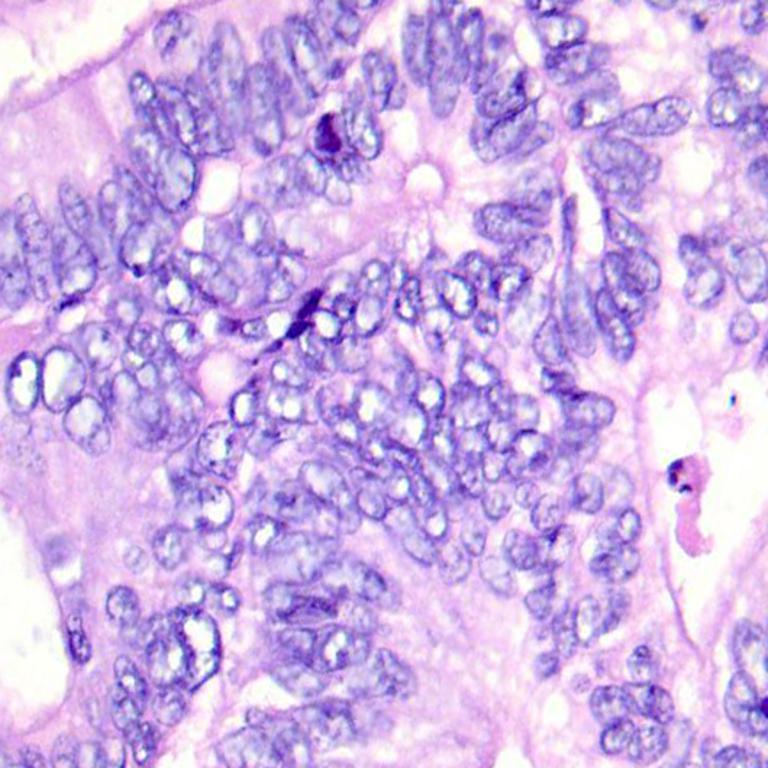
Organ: colon
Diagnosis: adenocarcinomas